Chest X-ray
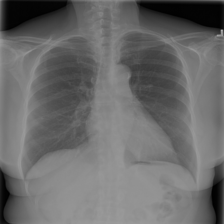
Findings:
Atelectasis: negative
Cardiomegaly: negative
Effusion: negative
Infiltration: negative
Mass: negative
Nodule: negative
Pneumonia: negative
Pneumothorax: negative
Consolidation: negative
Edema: negative
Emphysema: negative
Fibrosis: negative
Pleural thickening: negative
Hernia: negative